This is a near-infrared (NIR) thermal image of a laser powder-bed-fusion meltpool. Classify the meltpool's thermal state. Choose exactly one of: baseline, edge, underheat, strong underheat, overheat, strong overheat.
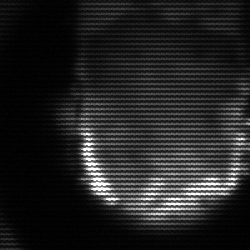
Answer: baseline